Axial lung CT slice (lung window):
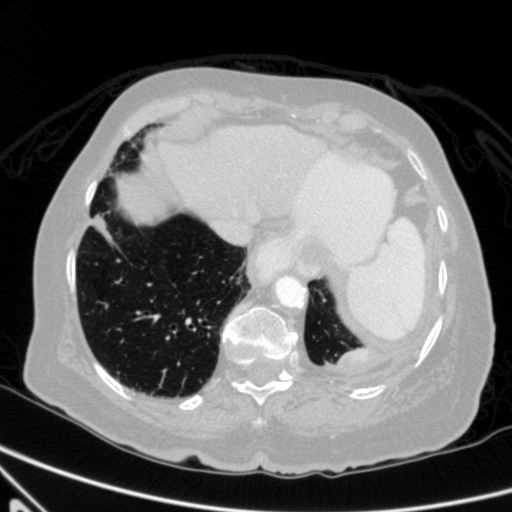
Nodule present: no